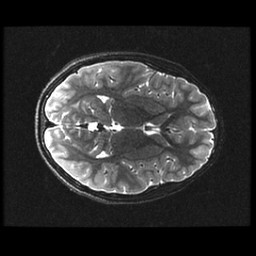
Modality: T2w
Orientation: axial
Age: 10
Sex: male
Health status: ill
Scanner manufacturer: ge
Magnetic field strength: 3 T
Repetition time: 7.5 s
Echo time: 0.1015 s